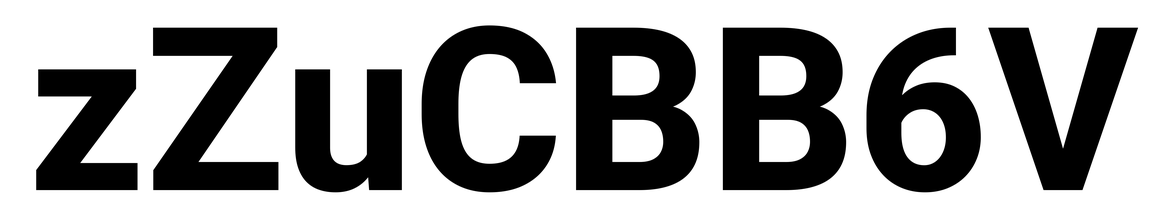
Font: Roboto_ExtraBold